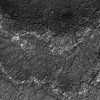
Atmospheric dust classification: not_dusty